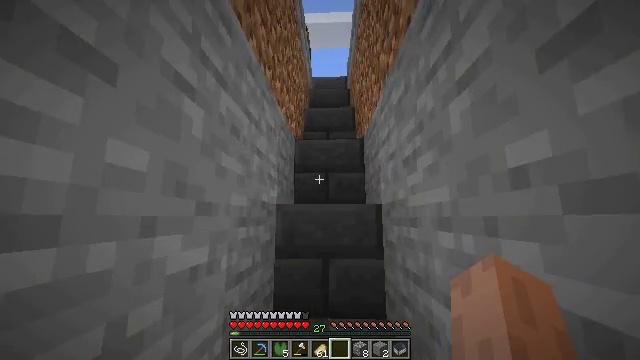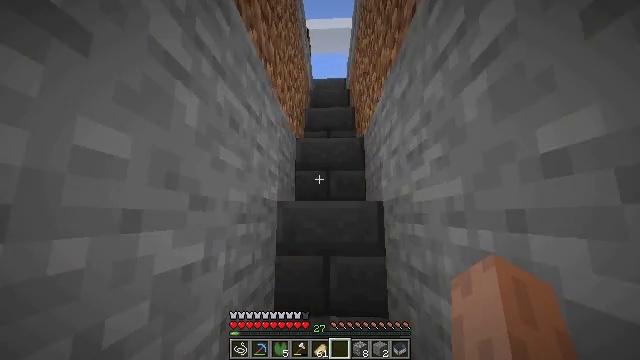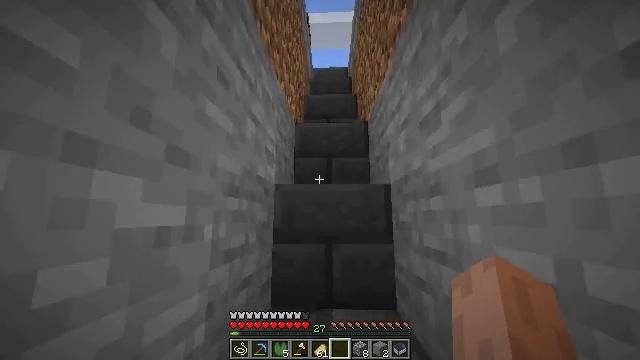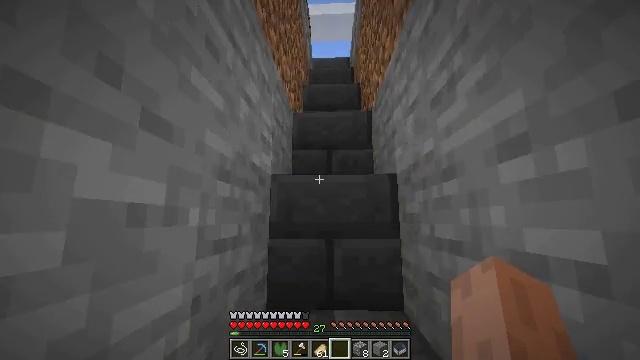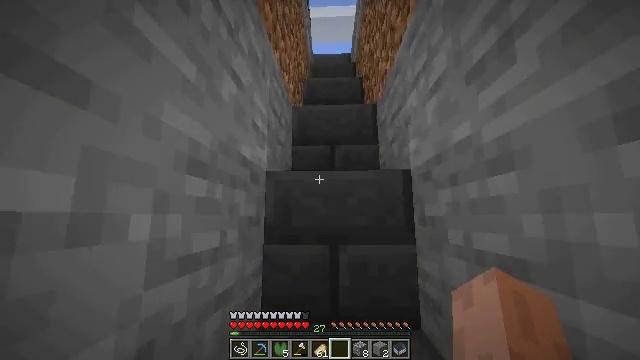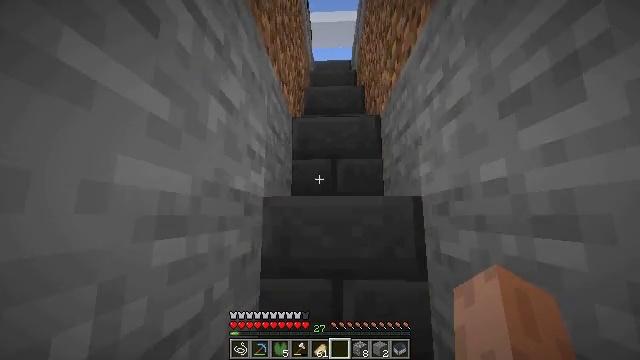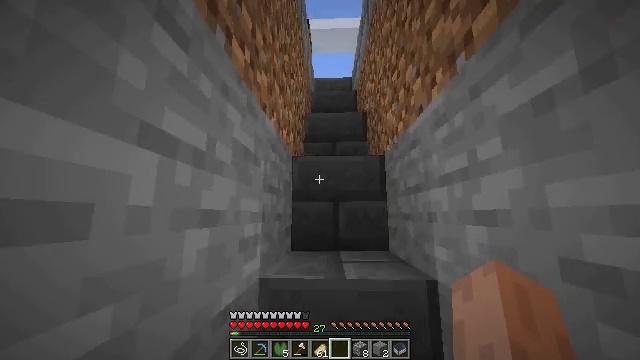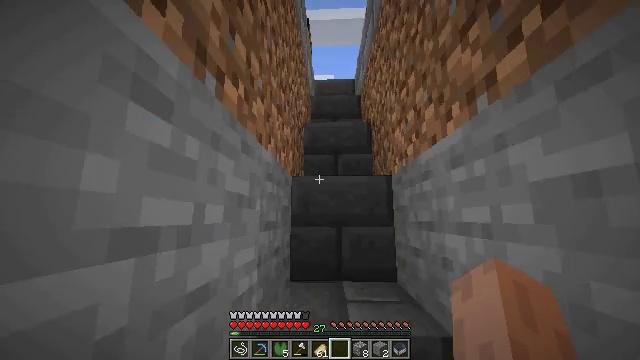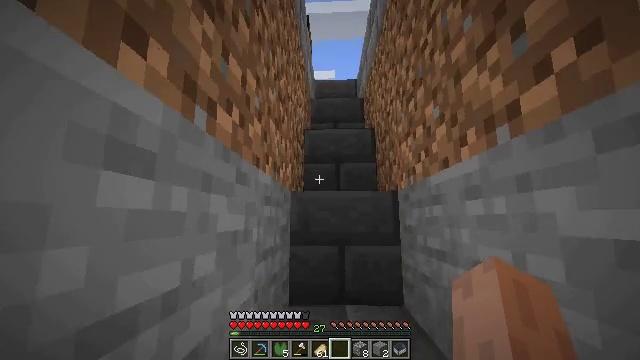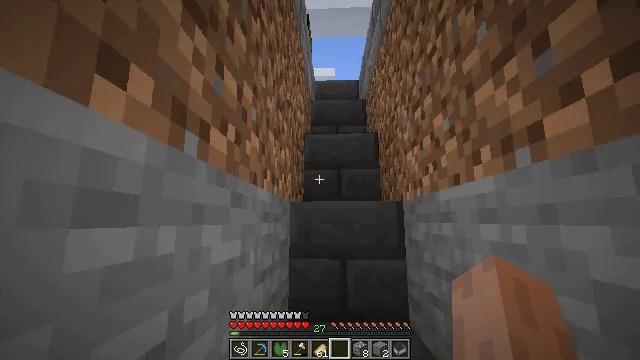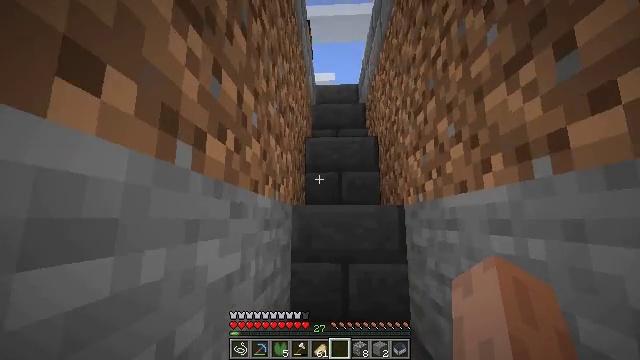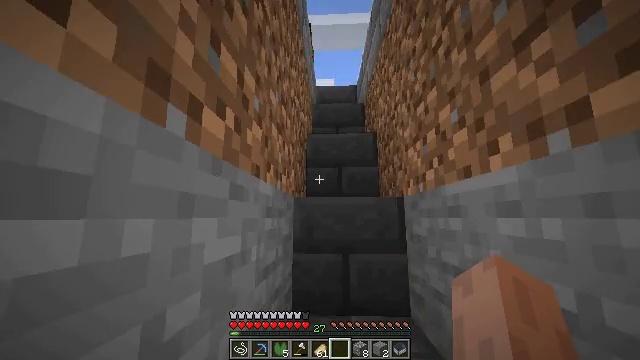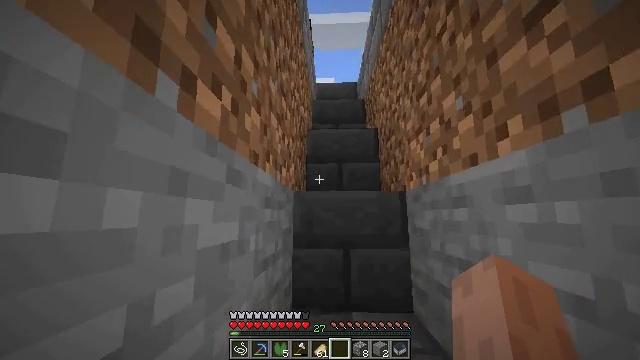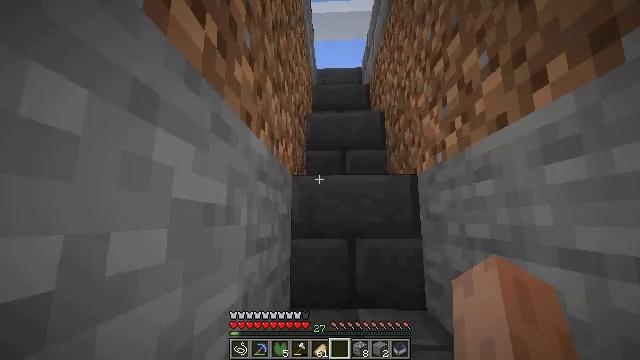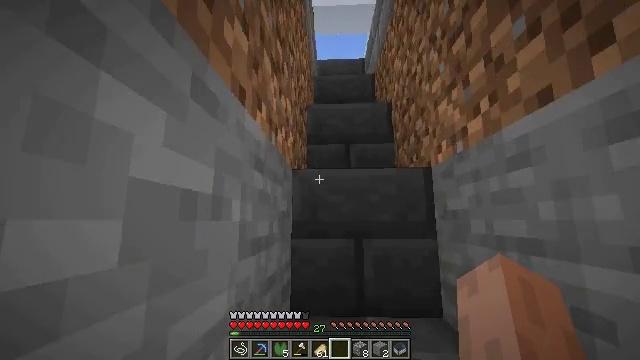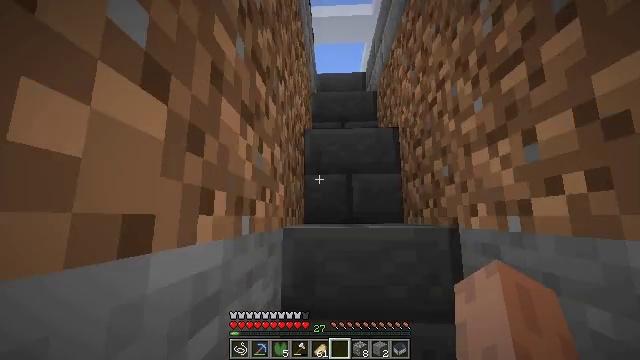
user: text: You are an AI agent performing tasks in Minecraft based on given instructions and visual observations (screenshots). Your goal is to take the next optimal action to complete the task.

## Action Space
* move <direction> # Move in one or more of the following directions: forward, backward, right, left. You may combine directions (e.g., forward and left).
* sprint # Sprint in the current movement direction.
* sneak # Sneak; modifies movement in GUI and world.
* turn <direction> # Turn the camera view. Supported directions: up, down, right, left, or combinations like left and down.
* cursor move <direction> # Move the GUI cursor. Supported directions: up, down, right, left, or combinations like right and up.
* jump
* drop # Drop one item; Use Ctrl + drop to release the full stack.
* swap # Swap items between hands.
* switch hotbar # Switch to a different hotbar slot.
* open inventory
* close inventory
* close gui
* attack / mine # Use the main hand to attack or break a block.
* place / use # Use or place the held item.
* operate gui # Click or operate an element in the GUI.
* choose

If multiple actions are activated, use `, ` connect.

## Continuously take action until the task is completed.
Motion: motion action
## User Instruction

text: Use the crafting table to craft a repeater.
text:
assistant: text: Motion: move forward, jump
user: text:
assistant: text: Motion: move forward, jump
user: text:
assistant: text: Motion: move forward, jump
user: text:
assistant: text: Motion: move forward, sprint, jump
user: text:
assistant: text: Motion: move forward, sprint, jump
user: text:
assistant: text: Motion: move forward, sprint, jump
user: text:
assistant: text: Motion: move forward, sprint, jump
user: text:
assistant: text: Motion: move forward, jump
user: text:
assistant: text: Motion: move forward, jump
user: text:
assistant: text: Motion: move forward, jump
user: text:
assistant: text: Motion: move forward, jump
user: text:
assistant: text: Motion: move forward, jump
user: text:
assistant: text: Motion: move forward, jump
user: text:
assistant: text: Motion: move forward, sprint, jump
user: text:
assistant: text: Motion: move forward, sprint, jump
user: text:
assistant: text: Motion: move forward, sprint, jump
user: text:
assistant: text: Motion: move forward, jump
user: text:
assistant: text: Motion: move forward, jump
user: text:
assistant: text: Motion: move forward, jump
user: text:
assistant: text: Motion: move forward, turn down, jump
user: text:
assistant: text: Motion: move forward, jump
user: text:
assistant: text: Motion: move forward, jump
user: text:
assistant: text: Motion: move forward, sprint, turn right, jump
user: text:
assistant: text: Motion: move forward, sprint, turn right, jump
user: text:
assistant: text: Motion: move forward, sprint, turn right, jump
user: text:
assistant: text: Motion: move forward, jump
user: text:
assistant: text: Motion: move forward, jump
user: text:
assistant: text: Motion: move forward, jump
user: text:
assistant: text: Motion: move forward, jump
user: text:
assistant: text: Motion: move forward, jump